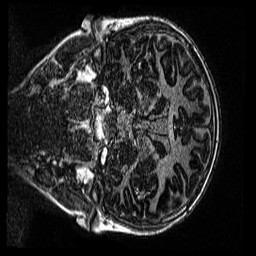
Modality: MP2RAGE
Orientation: coronal
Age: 11
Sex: male
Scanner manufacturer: siemens
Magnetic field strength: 3 T
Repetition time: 4 s
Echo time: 0.00299 s